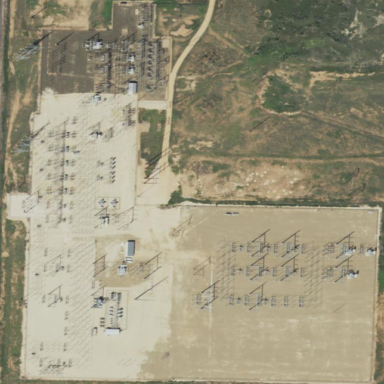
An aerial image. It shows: Fence surrounds transmission level power substation.